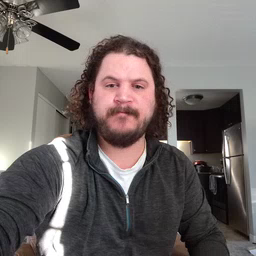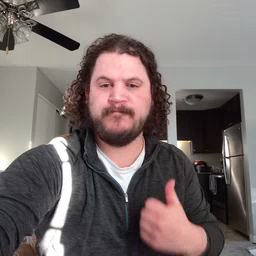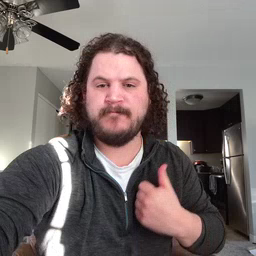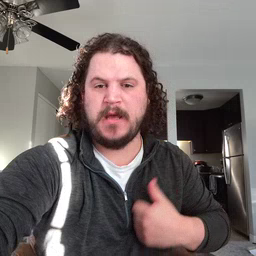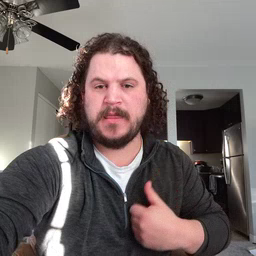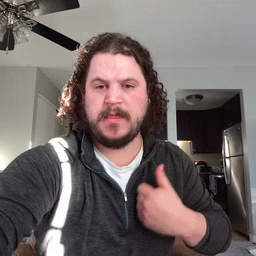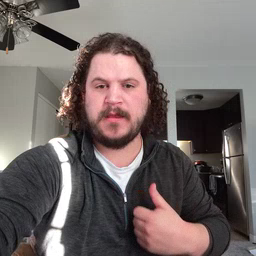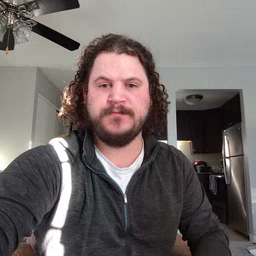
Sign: bath